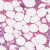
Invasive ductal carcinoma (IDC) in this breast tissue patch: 0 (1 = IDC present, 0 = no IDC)